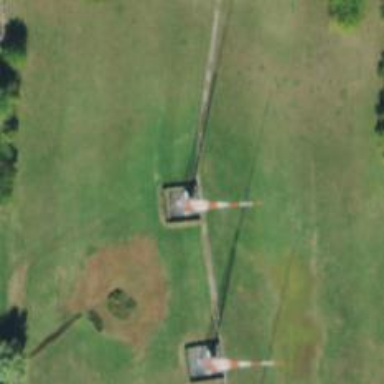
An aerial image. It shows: Communication mast tower.